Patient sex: M
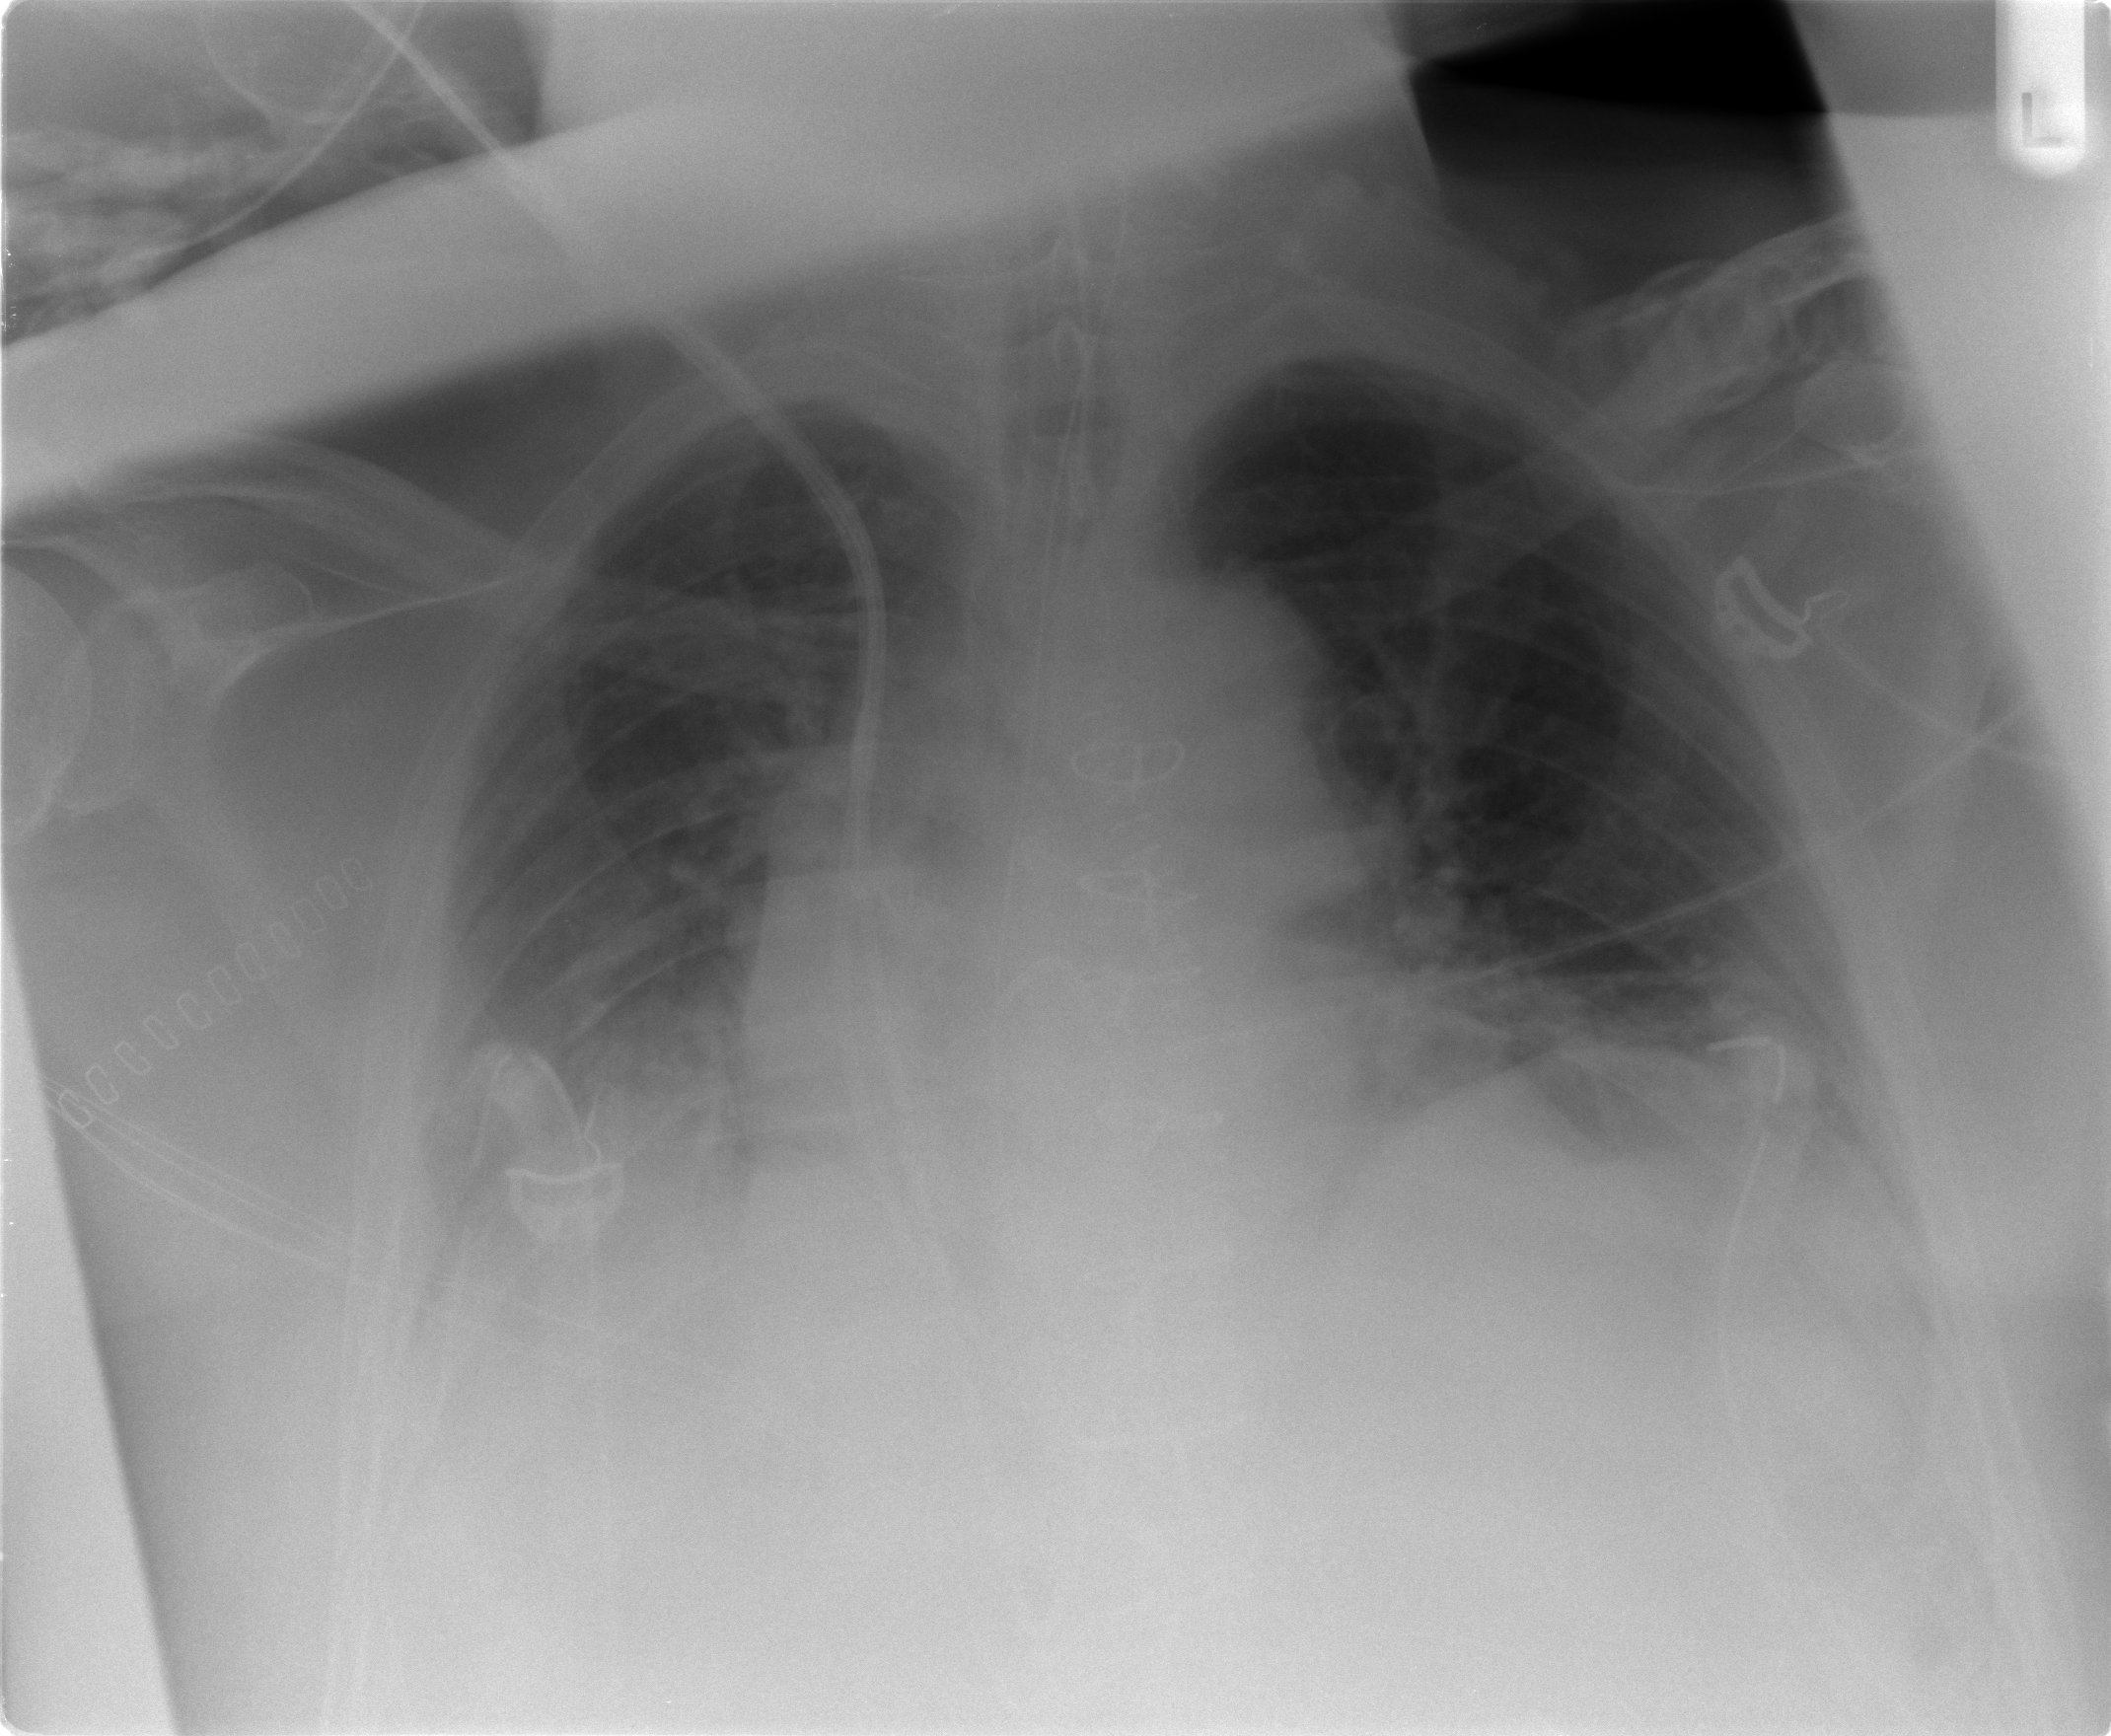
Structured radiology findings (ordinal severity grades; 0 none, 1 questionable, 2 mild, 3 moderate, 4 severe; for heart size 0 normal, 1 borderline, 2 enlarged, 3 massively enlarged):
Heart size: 2
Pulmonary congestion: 2
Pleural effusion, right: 2
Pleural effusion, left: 1
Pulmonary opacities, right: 2
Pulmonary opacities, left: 0
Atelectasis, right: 2
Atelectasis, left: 2